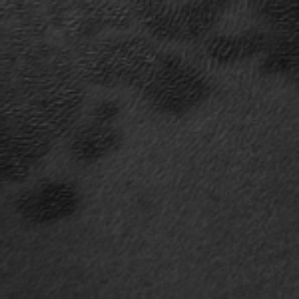
Label: frost